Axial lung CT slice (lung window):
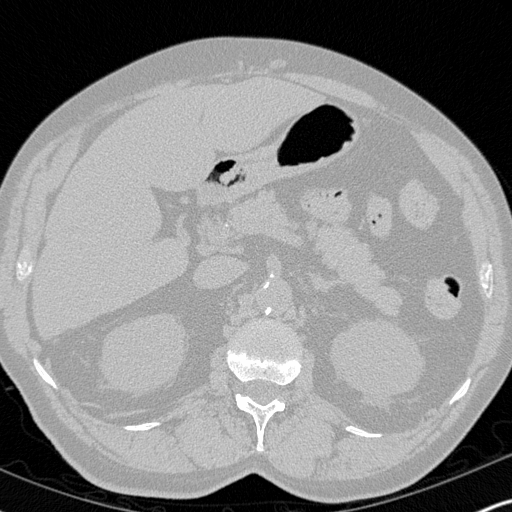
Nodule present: no